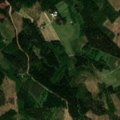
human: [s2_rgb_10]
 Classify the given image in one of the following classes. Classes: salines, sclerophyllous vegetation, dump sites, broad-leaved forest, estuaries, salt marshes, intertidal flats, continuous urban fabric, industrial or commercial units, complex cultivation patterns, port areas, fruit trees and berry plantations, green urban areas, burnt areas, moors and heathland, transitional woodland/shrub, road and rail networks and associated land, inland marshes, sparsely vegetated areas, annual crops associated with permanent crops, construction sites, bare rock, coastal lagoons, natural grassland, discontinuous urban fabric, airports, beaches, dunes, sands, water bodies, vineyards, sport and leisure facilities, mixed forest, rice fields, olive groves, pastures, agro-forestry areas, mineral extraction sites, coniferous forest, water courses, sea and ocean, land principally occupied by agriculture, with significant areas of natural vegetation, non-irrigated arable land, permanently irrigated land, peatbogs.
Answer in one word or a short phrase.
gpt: non-irrigated arable land, mixed forest, transitional woodland/shrub